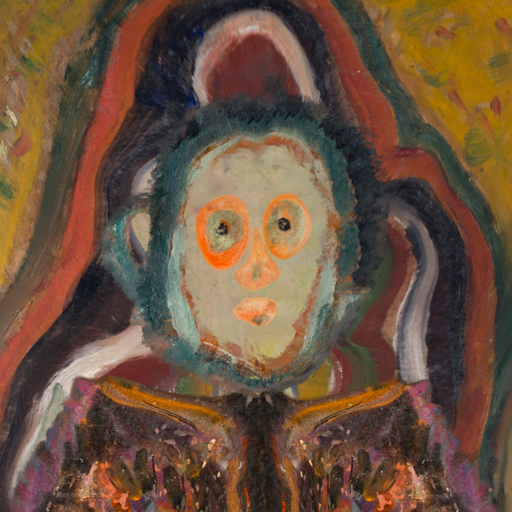
Background: AfterRaid, Head And Neck Front: Hill_Girl, Face Front: Childish, Bust: Gypsy_Queen, Hair Front: Boggyland, Head Accessory: Blank, Second Necklace: Blank, Necklace: Blank, Baby: Blank